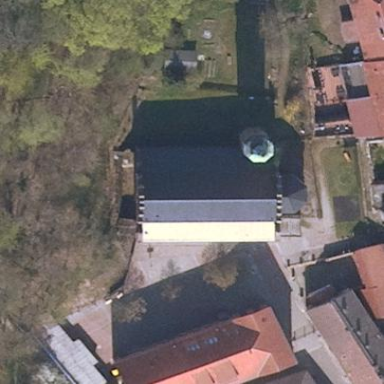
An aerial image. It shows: Church which is place of worship.